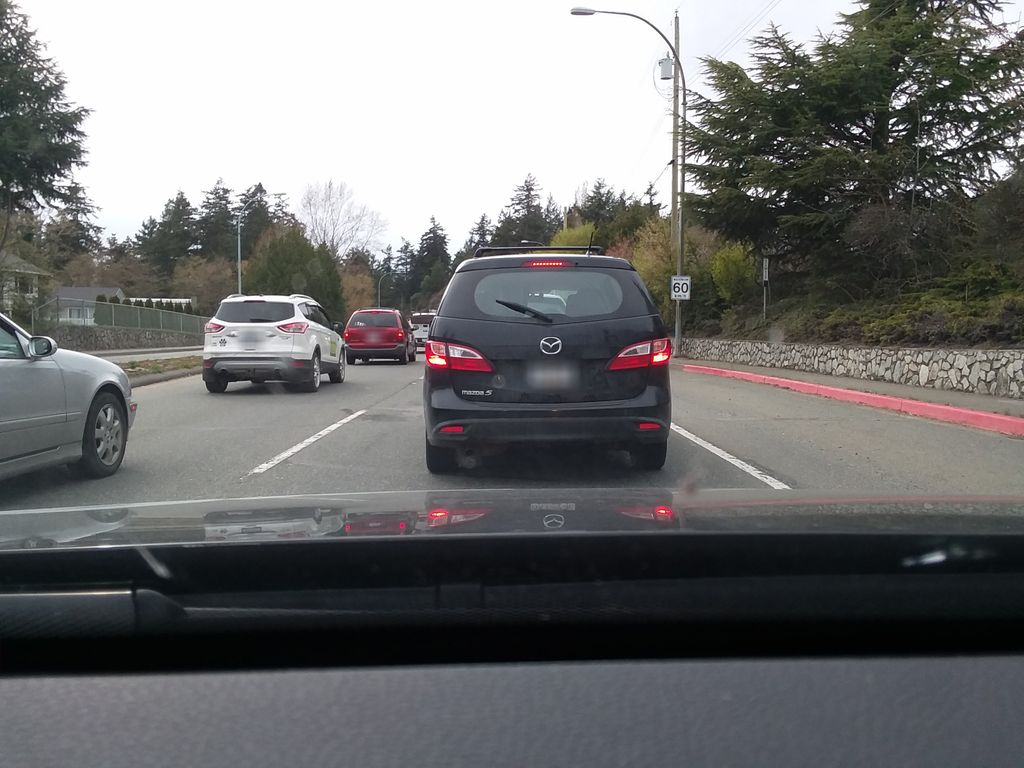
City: victoria